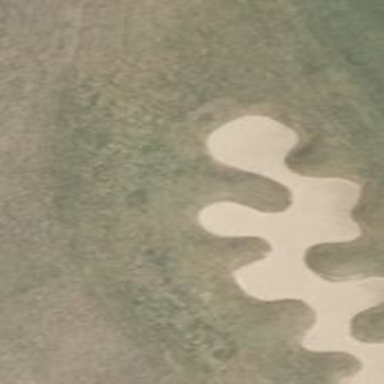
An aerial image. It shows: Sand bunker on golf course.